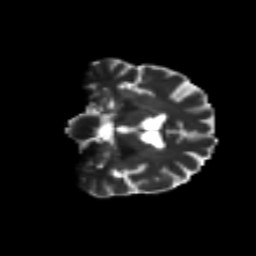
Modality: T2w
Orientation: coronal
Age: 65
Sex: male
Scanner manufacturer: siemens
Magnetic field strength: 3 T
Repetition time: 8.6 s
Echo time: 0.095 s